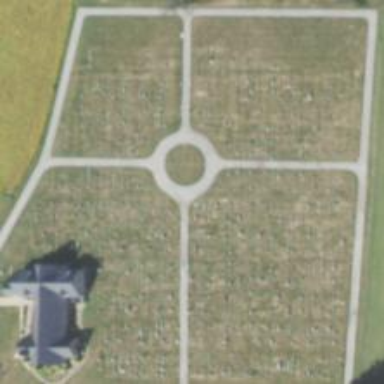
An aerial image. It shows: Cemetery.